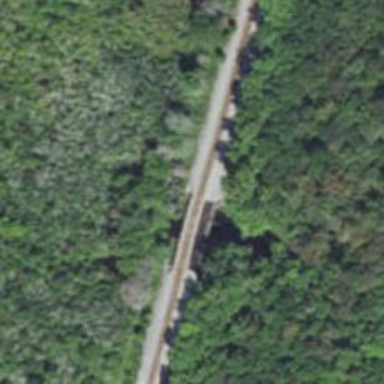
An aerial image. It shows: Railway bridge.